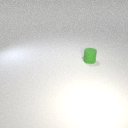
small green rubber cylinder